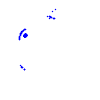
Particle: pion